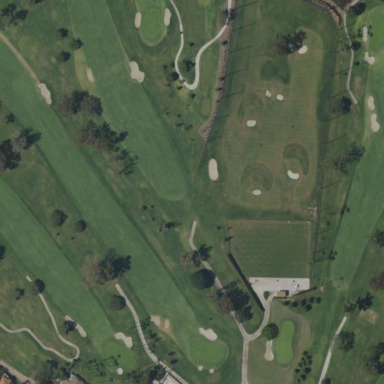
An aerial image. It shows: Grassy area designated for driving range golf.